Question: I am designing a website where I am confused with the divs.
'''
<div id="header_wrapper">
<div class="header">
<div class="logo">
<img src="css/images/logo-dark.png" alt="Mint Bite" />
</div>
</div>
</div>
<div id="menu_wrapper">
<div class="menu">
<ul>
<li>
<a href="">HOME</a>
</li>
<li>
<a href="">HOME</a>
</li>
<li>
<a href="">HOME</a>
</li>
<li>
<a href="">HOME</a>
</li>
</ul>
</div>
</div>
'''
And the CSS :
'''
body
{
margin:0;
padding:0;
}
html
{
background:#d2d1d0;
margin:0;
padding:0;
}
#header_wrapper
{
background:#232323;
}
.header
{
width:950px;
margin:0 auto;
}
.logo
{
width:300px;
float:left;
}
#menu_wrapper
{
overflow:auto;
background:#333333;
margin:0;
padding:0;
}
.menu
{
width:950px;
margin:0 auto;
}
.menu ul
{
width:550px;
margin-left:200px;
}
.menu li
{
float:left;
padding:4px;
}
.menu li a
{
color:#FFFFFF;
}
'''
But instead of displaying 'menu' after 'header' I got result something like the image below. Whats the reason?
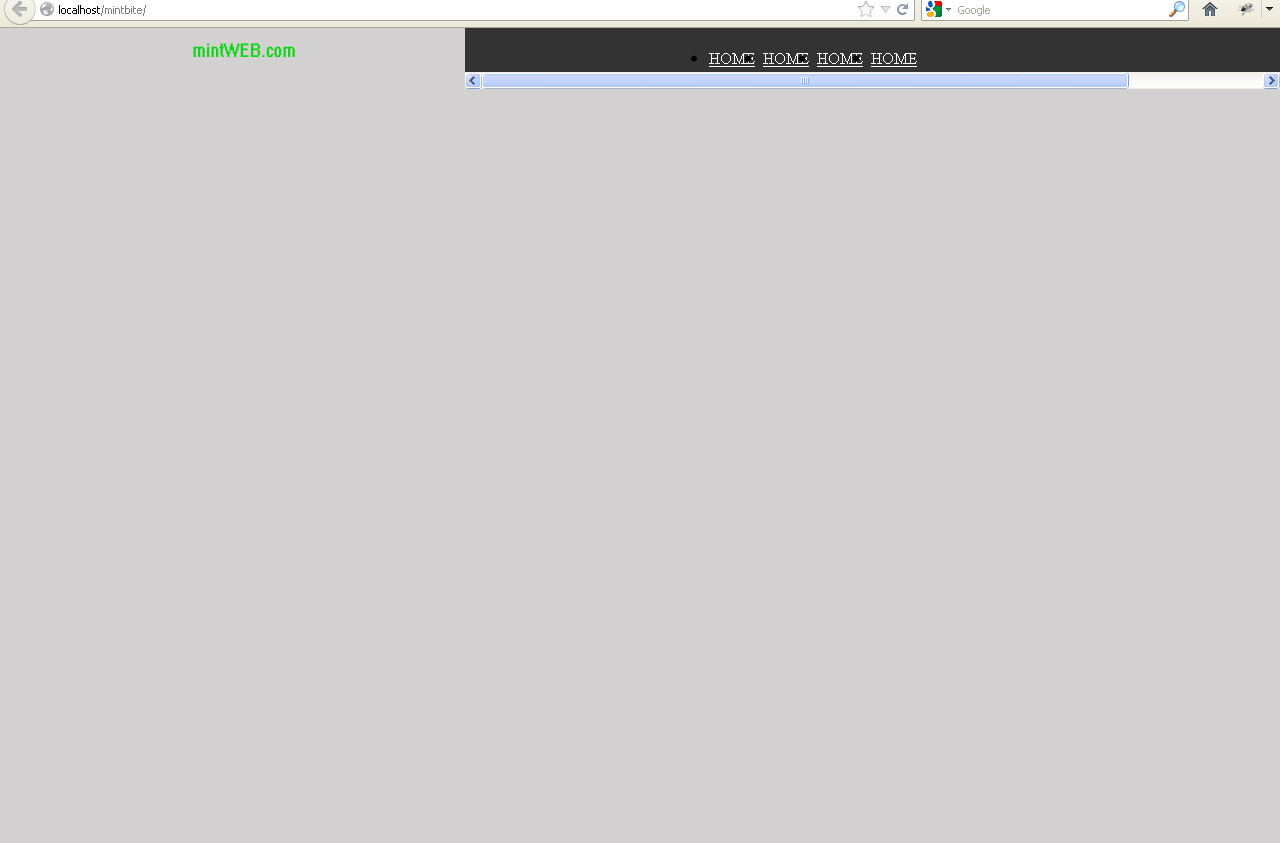
Answer: add one line after the header wrapper div.
'''
<style>
.clearFix
{
clear:both;
}
</style>
'''
add this div after header wrapper
'''
<div class="clearFix"></div>
'''